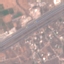
Land use / land cover class: Highway